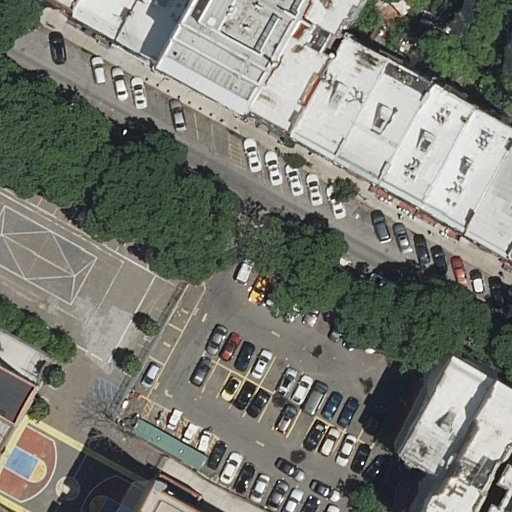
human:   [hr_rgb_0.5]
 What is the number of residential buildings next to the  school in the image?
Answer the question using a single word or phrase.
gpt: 15

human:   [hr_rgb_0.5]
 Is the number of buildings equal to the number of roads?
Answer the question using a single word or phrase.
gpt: no

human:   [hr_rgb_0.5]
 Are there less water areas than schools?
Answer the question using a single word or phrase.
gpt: yes

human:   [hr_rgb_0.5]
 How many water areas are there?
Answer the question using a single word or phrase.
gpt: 0

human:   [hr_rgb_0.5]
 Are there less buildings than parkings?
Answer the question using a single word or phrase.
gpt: no

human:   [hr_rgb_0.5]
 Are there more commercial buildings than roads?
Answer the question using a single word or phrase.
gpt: no

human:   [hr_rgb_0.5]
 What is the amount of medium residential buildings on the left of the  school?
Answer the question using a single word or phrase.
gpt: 0

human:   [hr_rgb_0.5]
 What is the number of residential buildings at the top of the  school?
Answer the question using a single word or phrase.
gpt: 11

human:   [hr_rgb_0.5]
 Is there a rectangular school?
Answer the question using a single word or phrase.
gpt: no

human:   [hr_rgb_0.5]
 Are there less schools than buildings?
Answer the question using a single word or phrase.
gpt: yes

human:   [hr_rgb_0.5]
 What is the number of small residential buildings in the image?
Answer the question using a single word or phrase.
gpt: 4

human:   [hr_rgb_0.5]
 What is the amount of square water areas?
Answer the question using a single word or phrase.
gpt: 0

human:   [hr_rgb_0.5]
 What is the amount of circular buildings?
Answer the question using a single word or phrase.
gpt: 0

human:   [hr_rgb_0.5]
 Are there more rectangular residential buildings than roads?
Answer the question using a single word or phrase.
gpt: yes

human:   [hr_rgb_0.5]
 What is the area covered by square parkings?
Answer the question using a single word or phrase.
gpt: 0m2

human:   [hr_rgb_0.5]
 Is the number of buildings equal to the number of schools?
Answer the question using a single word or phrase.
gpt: no

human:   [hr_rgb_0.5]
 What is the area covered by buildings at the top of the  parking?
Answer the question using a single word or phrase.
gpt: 2300m2

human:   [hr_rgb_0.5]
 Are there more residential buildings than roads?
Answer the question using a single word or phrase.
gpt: yes

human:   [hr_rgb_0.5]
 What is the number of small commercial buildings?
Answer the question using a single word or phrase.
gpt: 0

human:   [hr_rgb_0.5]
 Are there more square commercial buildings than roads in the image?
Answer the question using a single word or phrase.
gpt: no

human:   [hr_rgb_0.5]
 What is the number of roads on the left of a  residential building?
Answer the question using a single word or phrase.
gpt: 3

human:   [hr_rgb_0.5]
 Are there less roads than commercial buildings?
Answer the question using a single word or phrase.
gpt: no

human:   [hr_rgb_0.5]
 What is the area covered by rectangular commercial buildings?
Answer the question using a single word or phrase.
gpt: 0m2

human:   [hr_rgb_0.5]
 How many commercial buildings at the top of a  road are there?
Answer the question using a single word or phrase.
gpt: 0

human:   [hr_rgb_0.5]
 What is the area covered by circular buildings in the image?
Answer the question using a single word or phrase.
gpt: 0m2

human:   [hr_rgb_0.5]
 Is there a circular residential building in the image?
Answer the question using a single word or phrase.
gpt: no

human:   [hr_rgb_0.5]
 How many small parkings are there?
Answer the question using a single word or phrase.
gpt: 0

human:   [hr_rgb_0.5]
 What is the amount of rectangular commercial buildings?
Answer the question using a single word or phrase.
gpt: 0

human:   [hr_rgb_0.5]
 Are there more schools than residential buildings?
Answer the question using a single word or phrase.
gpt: no

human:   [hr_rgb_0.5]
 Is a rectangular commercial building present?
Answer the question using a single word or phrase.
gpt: no

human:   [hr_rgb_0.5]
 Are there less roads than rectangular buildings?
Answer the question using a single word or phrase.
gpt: yes

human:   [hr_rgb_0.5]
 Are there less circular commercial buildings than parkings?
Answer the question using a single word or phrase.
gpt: yes

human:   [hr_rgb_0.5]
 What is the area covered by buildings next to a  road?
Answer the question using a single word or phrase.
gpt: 2804m2

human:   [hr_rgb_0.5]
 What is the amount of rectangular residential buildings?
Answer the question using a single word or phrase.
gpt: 12

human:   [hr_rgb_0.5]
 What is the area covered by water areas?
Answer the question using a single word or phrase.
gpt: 0m2

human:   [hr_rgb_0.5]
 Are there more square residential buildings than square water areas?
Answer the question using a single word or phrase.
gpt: no